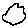
Label: cloud